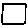
Label: square